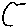
Label: cloud